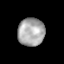
Tissue: lung
Cell type: Endothelial cells
Senescence score: 0.556
Nuclear area (px): 725
Mean DAPI intensity: 170.268